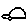
Label: car